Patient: sex M, age 32
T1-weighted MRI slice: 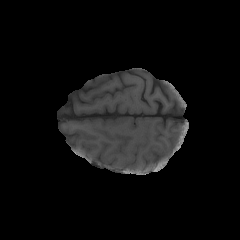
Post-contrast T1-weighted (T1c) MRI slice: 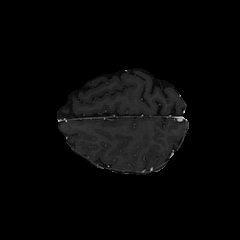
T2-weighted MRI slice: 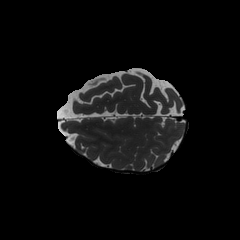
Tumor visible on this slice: no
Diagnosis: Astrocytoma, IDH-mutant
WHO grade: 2